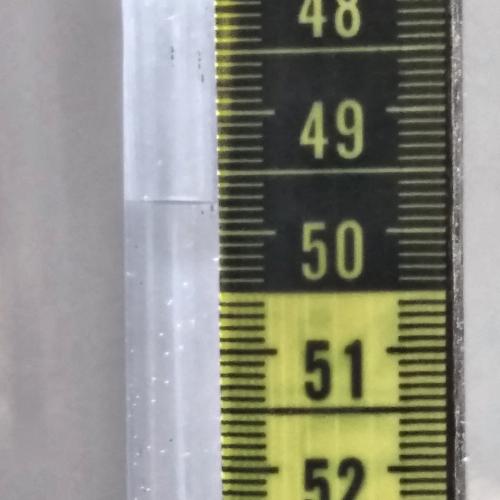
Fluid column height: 49.7 cm